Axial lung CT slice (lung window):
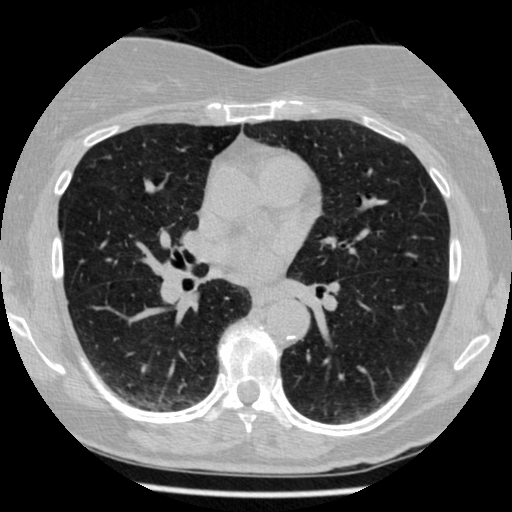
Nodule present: no